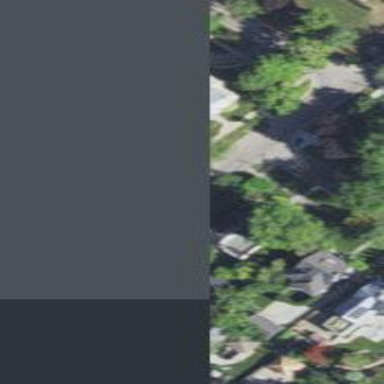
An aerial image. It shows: Residential road with separate sidewalk.